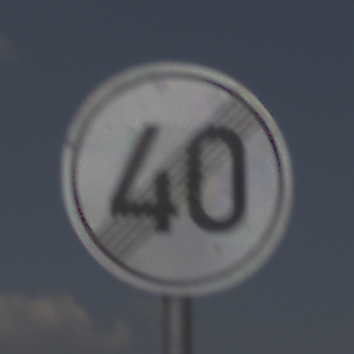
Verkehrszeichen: EndeGeschwindigkeit40
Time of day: Midday
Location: Outdoor (Nature)
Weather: PartlyCloudy
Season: NotSpecified
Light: Natural